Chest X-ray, PA view. Patient: 70 years old, sex F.
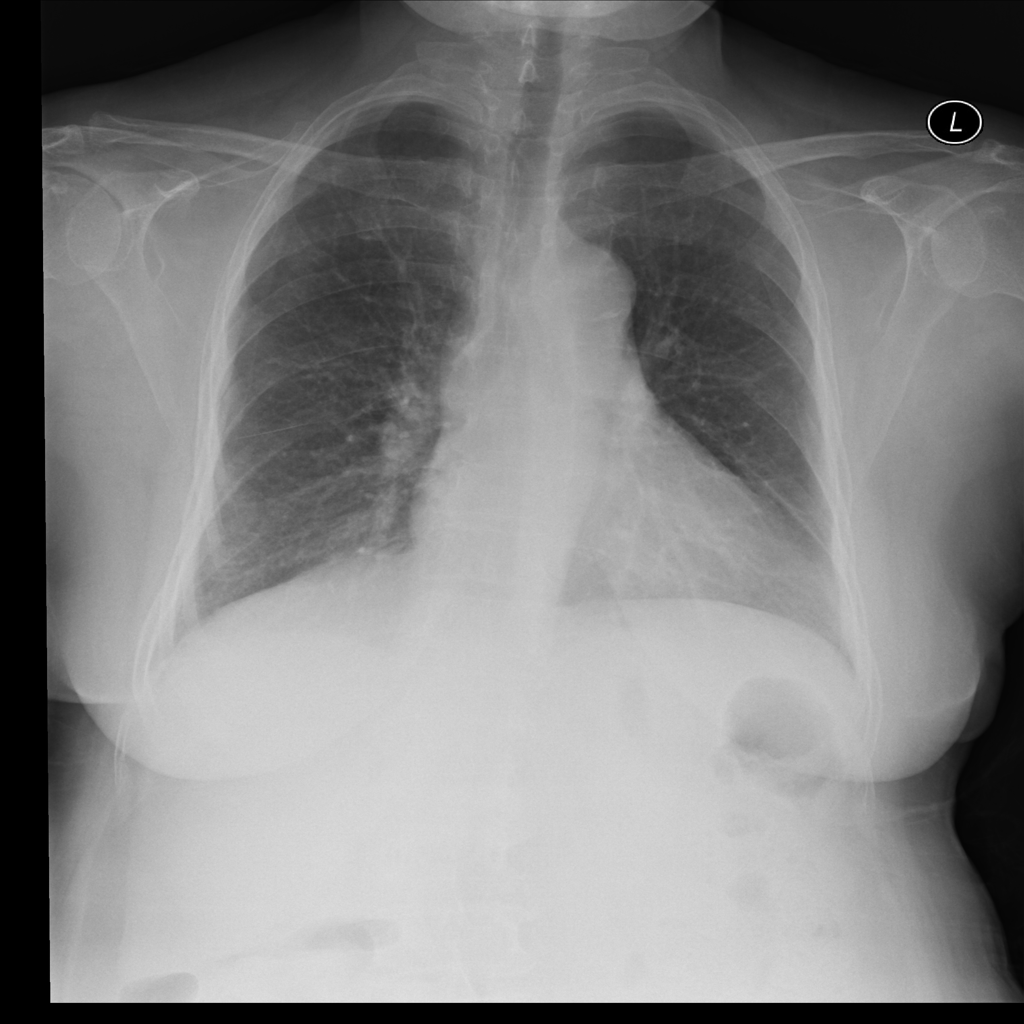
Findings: No Finding